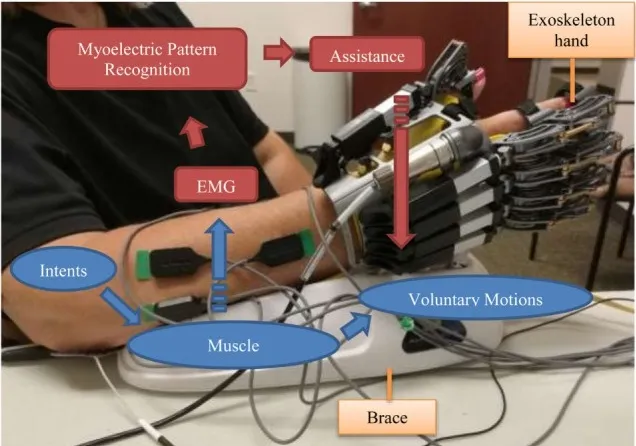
Training with the exoskeleton hand driven by myoelectric pattern recognition.
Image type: medical_photograph (other_medical_photograph)